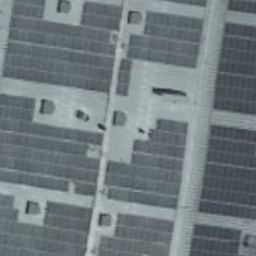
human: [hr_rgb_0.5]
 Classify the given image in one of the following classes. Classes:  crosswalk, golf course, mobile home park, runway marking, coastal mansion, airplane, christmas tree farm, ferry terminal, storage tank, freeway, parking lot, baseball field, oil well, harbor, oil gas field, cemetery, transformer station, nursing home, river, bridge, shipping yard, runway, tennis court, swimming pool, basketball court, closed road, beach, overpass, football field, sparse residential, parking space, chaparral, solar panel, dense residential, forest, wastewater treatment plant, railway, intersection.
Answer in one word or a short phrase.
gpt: solar panel